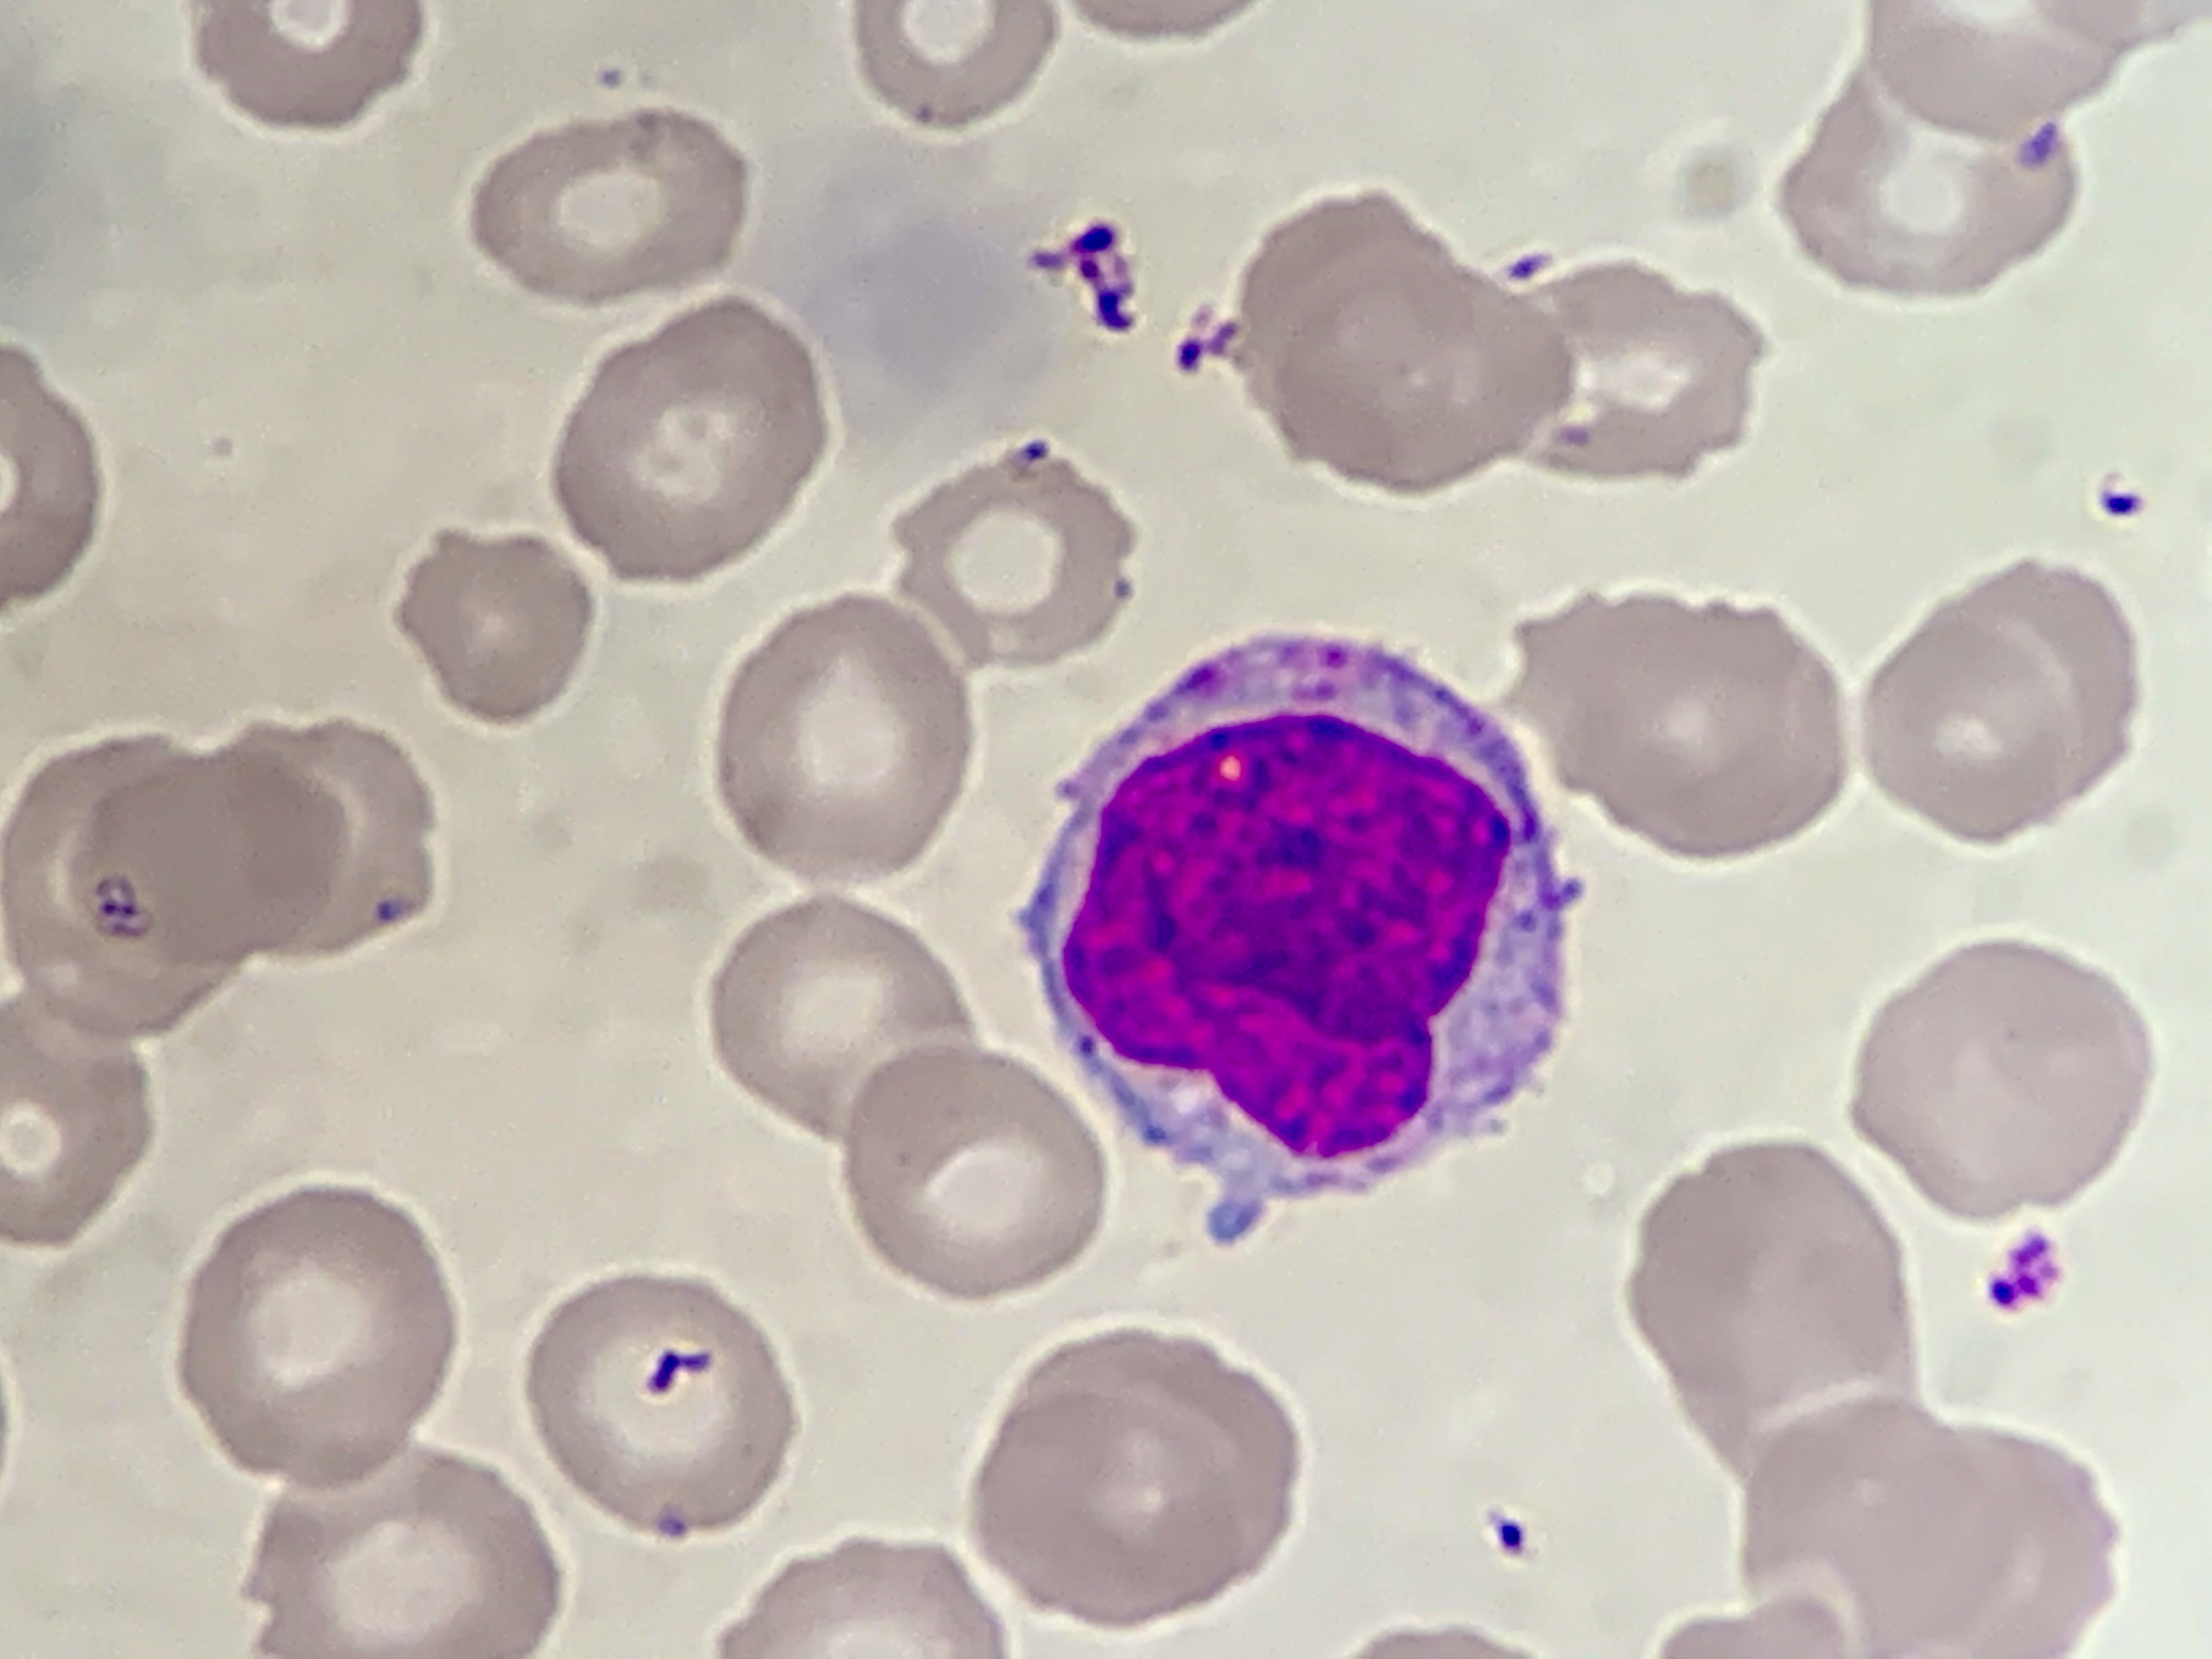
Cell type: MONOCYTES